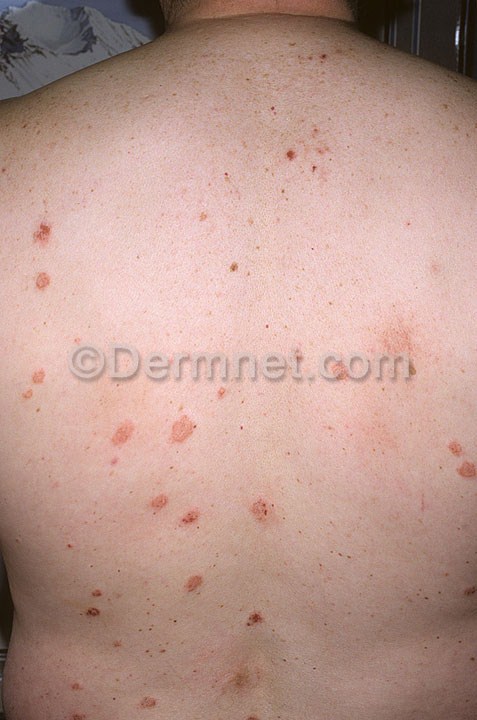
Disease: Eczema Photos